Question: I have this HTML file ...
'''
<!DOCTYPE html>
<html xmlns="http://www.w3.org/1999/xhtml">
<head>
<title>simple II</title>
</head>
<body>
<div id="results"><!-- Results are displayed here -->
<form method="post" name="start" target="_blank">
<p>Enter thing1: <input type="text" id="thing1" name="thing1" size="10" /></p>
<p>Enter thing2: <input type="text" id="thing2" name="thing2" size="10" /></p>
<p>Enter thing3: <input type="text" id="thing3" name="thing3" size="10" /></p>
<p>Check thing4: <input type="checkbox" id="thing4" name="thing4" value=1>
<input type="hidden" id="state" name="state" value="one" /></p>
</form>
<button id='clickme' name='clickme'>Click me</button>
</div>
<script src="simple2.js?0000000000002"></script>
</body>
</html>
'''
... and this javascript source file ...
'''
document.querySelector("#results button").addEventListener("click", function(e) {
e.preventDefault();
var inputs = document.querySelectorAll("input");
var params;
var amp = "";
for( var i = 0; i < inputs.length; i++ ) {
var input = inputs[i];
var name = input.getAttribute(name);
var value = input.getAttribute(value);
params += amp + name + "=" + value;
amp = "&";
}
alert( params );
});
'''
... and when I fill out the form and click the button I get this result:

Everthing is "null" :(
What am I doing wrong here?
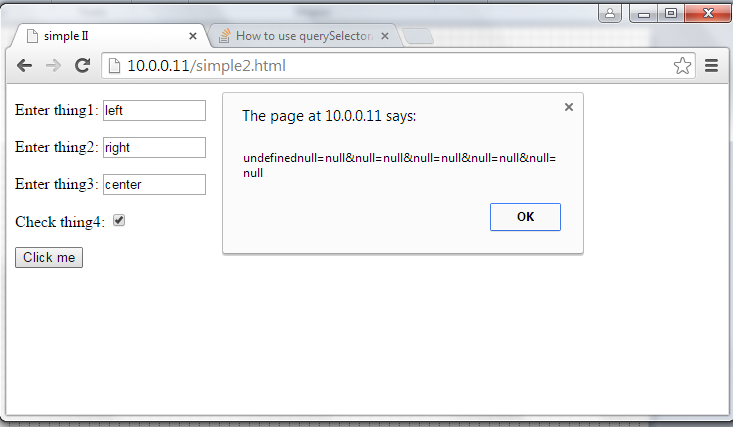
Answer: You need to quote the values in getAttribute
'''
var name = input.getAttribute('name');
var value = input.getAttribute('value');
'''
As 'name' and 'value' are native to the dom elements though, you can also simply use
'''
var name = input.name;
var value = input.value;
'''
Alternatively, this could all be done using <URL>
'''
document.querySelector("#clickme").addEventListener("click", function() {
alert([].reduce.call(document.querySelectorAll("input"),function(pre,cur){
return (pre == "" ? pre : pre+"&") + cur.name + "=" + cur.value;
},""));
});
'''
<URL>